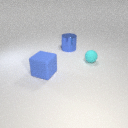
large blue rubber cube in front of small cyan rubber sphere